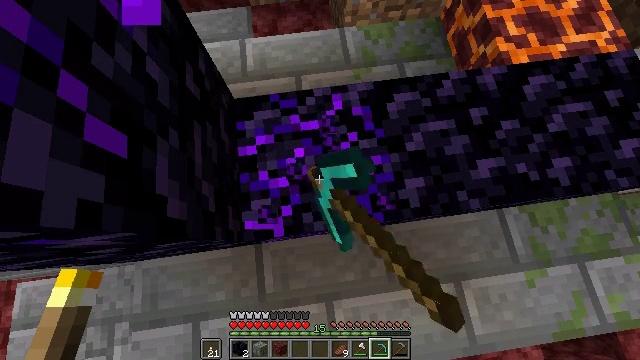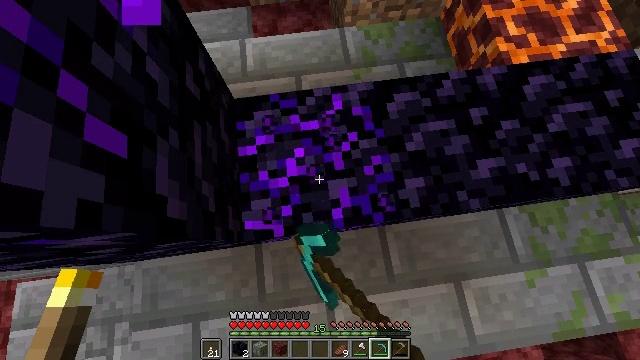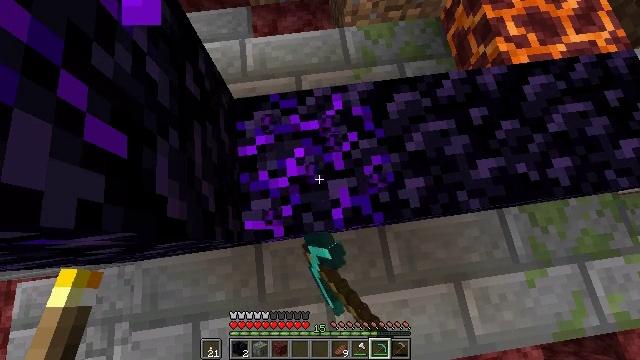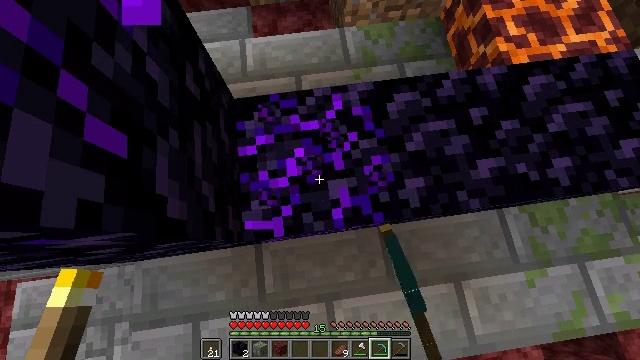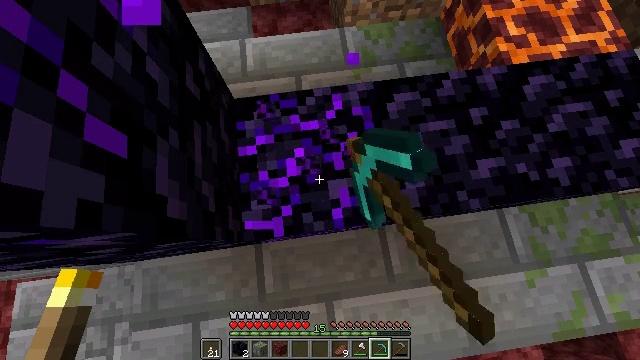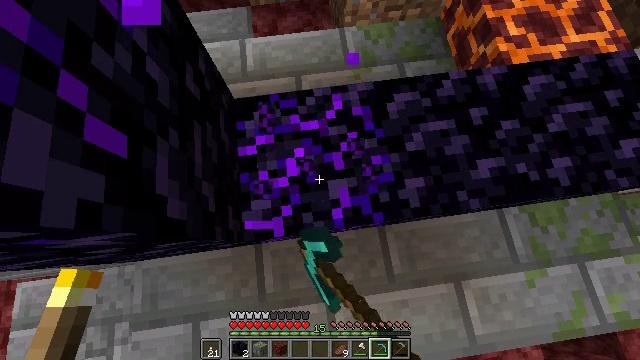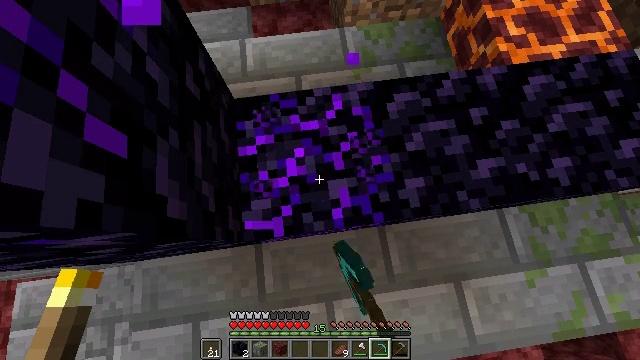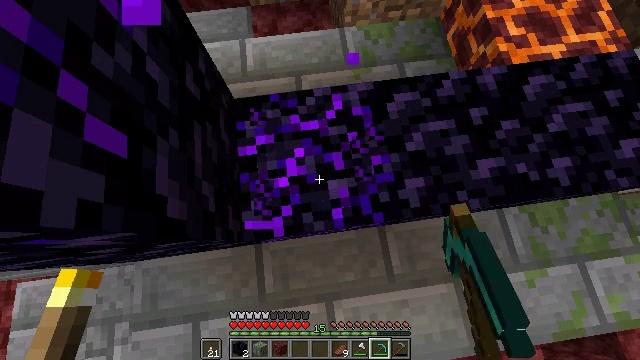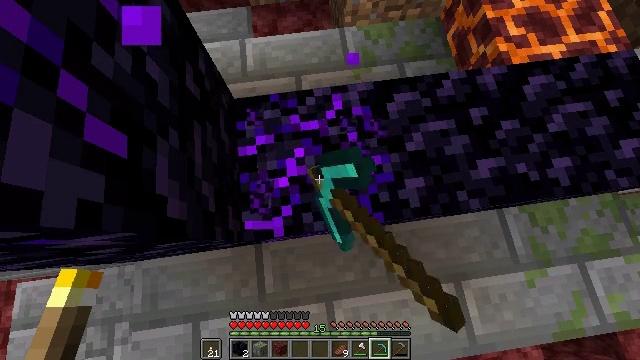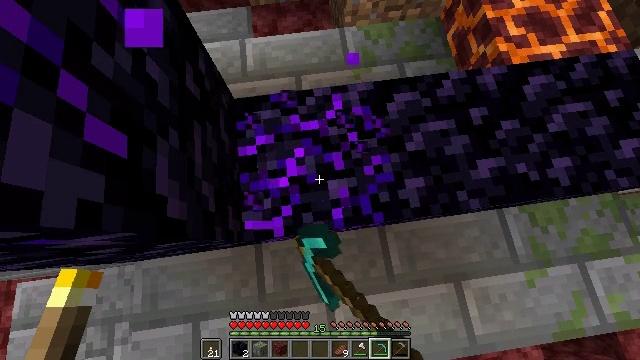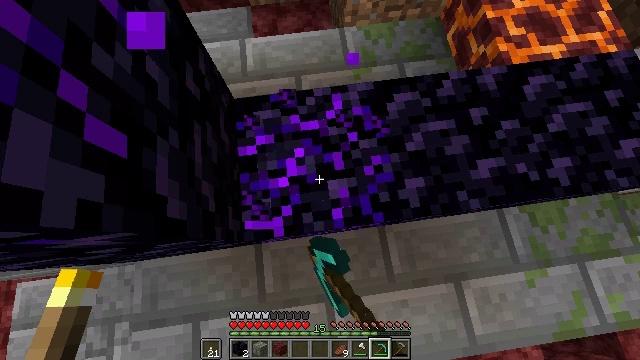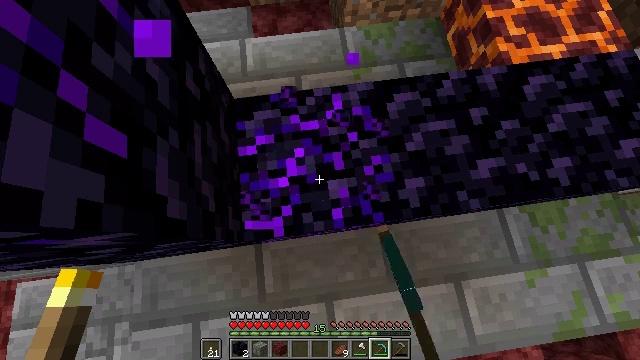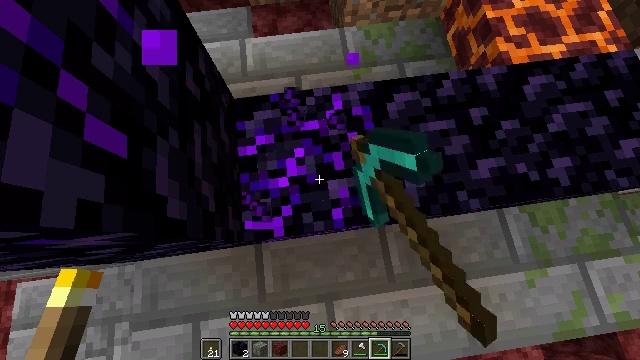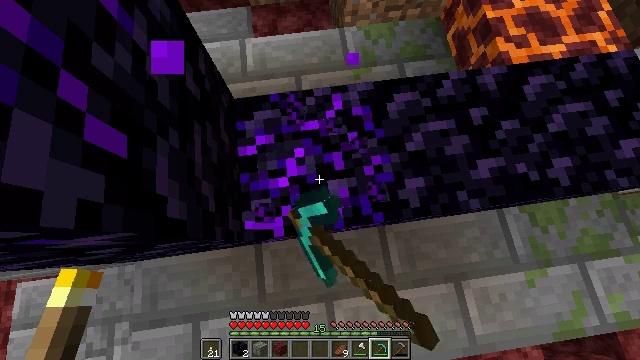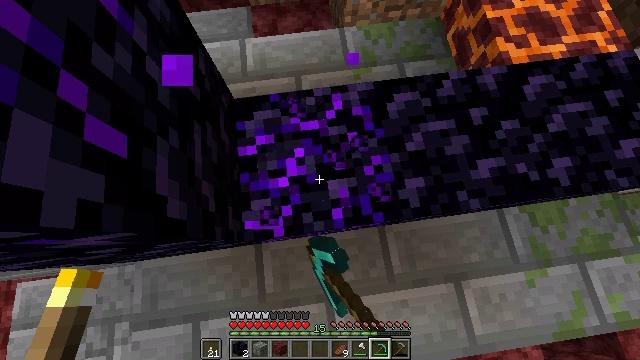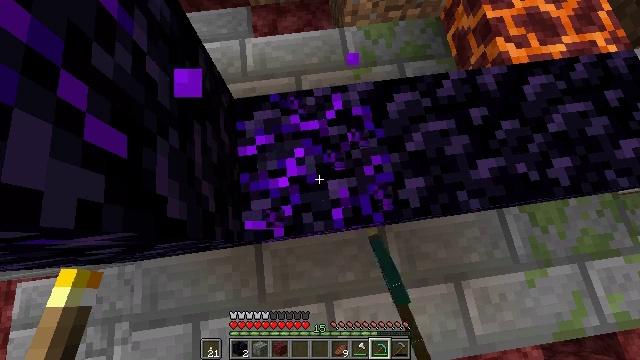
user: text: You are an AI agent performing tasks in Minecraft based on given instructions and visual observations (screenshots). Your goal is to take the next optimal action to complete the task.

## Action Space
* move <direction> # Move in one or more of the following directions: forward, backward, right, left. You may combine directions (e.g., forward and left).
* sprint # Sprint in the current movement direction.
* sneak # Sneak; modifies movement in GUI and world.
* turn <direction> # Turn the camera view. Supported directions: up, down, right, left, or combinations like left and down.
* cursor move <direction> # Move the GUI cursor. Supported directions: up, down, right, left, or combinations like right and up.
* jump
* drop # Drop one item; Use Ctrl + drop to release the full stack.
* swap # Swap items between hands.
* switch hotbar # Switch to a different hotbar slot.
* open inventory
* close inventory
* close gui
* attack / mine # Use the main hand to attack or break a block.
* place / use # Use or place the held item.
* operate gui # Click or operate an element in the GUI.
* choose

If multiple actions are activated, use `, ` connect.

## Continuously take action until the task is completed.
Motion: motion action
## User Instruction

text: Use a pickaxe to gather crying obsidian.
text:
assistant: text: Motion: attack / mine
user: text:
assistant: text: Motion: attack / mine
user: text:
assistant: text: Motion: attack / mine
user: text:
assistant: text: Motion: attack / mine
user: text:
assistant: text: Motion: attack / mine
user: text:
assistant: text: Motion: attack / mine
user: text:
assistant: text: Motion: attack / mine
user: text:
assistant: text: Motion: attack / mine
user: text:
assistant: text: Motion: attack / mine
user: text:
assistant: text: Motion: attack / mine
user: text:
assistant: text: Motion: attack / mine
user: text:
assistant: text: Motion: attack / mine
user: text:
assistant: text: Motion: attack / mine
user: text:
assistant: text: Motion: attack / mine
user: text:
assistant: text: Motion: attack / mine
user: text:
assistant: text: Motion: attack / mine
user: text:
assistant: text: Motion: attack / mine
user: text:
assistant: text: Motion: attack / mine
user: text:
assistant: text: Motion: attack / mine
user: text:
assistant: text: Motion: attack / mine
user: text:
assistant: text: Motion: attack / mine
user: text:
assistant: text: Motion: attack / mine
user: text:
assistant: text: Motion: attack / mine
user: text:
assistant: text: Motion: attack / mine
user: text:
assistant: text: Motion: attack / mine
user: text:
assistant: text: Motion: attack / mine
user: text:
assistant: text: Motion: attack / mine
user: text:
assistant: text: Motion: attack / mine
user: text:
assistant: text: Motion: attack / mine
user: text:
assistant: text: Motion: attack / mine